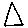
Label: triangle